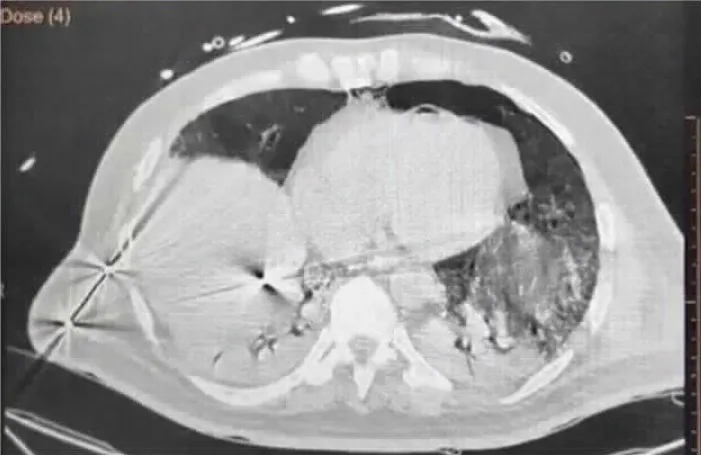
CASE 11: left pneumothorax with pneumomediastinum.
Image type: radiology (ct)